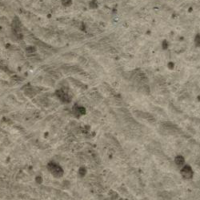
EUNIS habitat code: 52
Species observed at this site:
Prunus spinosa